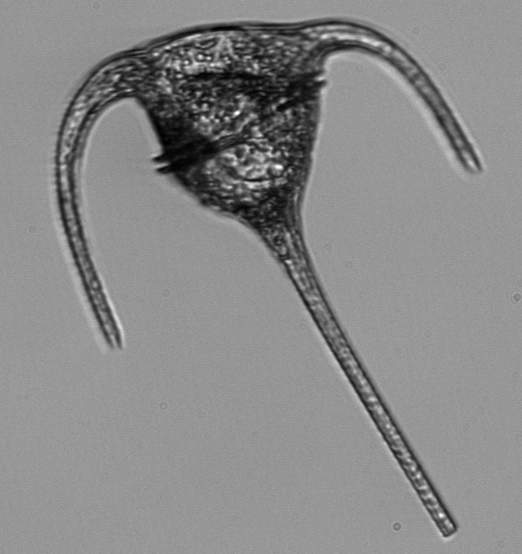
Label: Tripos